Question: Hey i need this xpath for list
<URL>

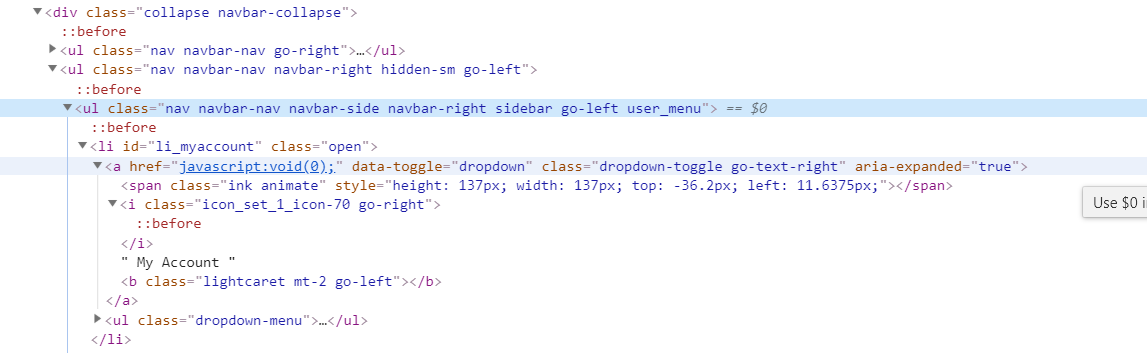
Answer: You need to first click on 'My Account' link and then need to click 'Login' or 'Sign Up' link.
Induce <URL> and 'elementToBeClickable' with following xpath.
To click on 'Login' link
> Click on My Account
'''
WebDriverWait wait = new WebDriverWait(driver, 30);
WebElement eleMyaccount = wait.until(ExpectedConditions.elementToBeClickable(By.xpath("//div[@class='collapse navbar-collapse']//ul//li[@id='li_myaccount']//a[contains(.,'My Account')]//i")));
eleMyaccount.click()
'''
> Click on Login link
'''
WebElement eleLogin = wait.until(ExpectedConditions.elementToBeClickable(By.xpath("//div[@class='collapse navbar-collapse']//ul[@class='dropdown-menu']//li//a[contains(.,'Login')]")));
eleLogin.click()
'''
---
To click on 'Sign Up' link
> Click on My Account
'''
WebDriverWait wait = new WebDriverWait(driver, 30);
WebElement eleMyaccount = wait.until(ExpectedConditions.elementToBeClickable(By.xpath("//div[@class='collapse navbar-collapse']//ul//li[@id='li_myaccount']//a[contains(.,'My Account')]//i")));
eleMyaccount.click()
'''
> Click on Sign Up link
'''
WebElement eleSignUp = wait.until(ExpectedConditions.elementToBeClickable(By.xpath("//div[@class='collapse navbar-collapse']//ul[@class='dropdown-menu']//li//a[contains(.,'Sign Up')]")));
eleSignUp.click()
'''